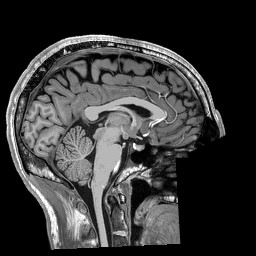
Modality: T1w
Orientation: sagittal
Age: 31
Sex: male